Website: lowes
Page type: billing-address
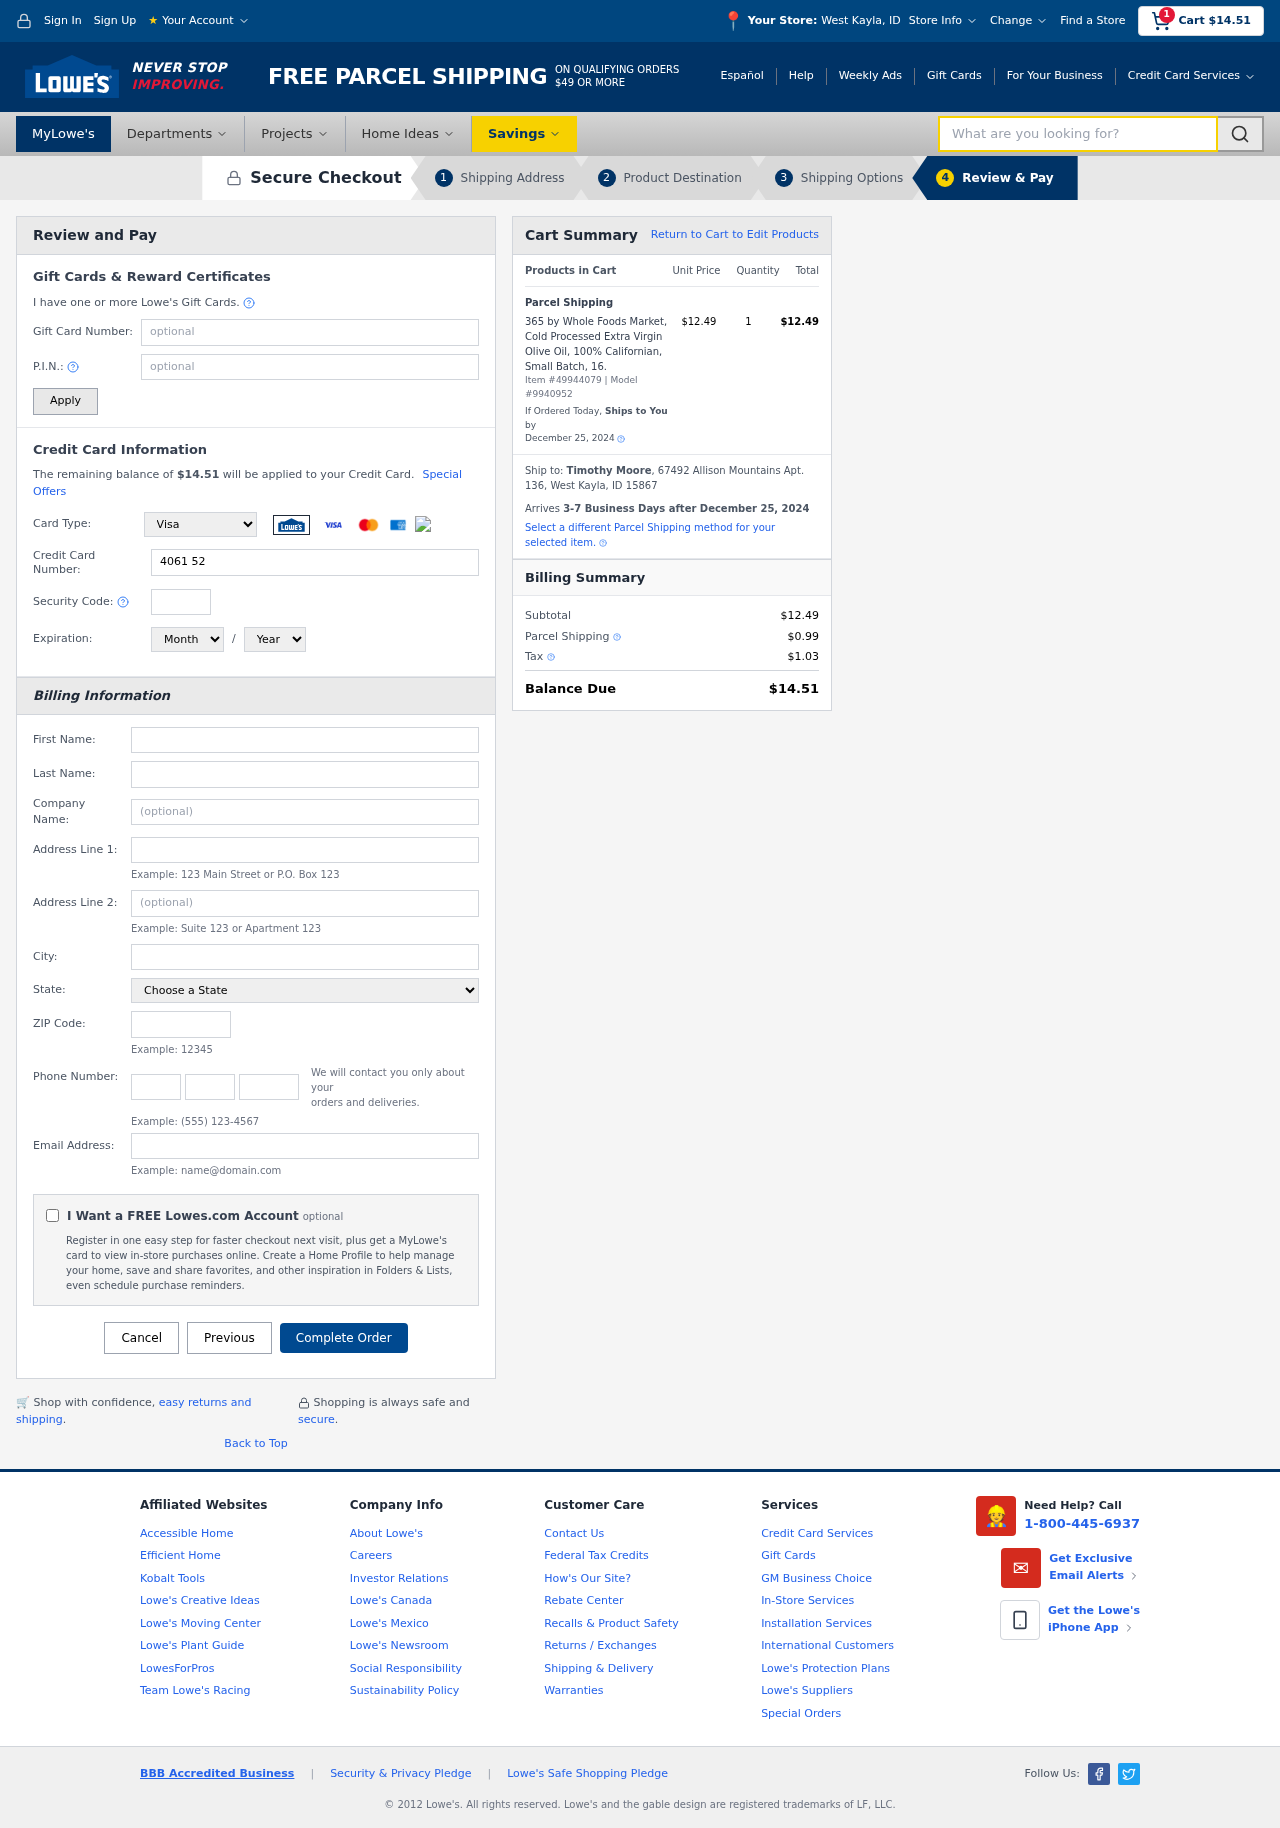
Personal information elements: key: PII_CARD_CVV
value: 795
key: PII_CARD_EXPIRY_MONTH
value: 02
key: PII_CARD_EXPIRY_YEAR
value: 30
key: PII_CARD_NUMBER
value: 4061 5250 1917 7983
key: PII_CARD_TYPE
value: Visa
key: PII_CITY
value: West Kayla
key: PII_CITY_STATE
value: West Kayla, ID
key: PII_EMAIL
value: timothymoore@yahoo.com
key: PII_FIRSTNAME
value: Timothy
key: PII_FULLNAME
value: Timothy Moore
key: PII_LASTNAME
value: Moore
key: PII_PHONE_AREA
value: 754
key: PII_PHONE_PREFIX
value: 205
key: PII_PHONE_SUFFIX
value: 3340
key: PII_POSTCODE
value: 15867
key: PII_STATE
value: Idaho
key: PII_STREET
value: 67492 Allison Mountains Apt. 136
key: PII_CITY_STATE_ZIP
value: West Kayla, ID 15867
Product elements: key: PRODUCT1_NAME
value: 365 by Whole Foods Market, Cold Processed Extra Virgin Olive Oil, 100% Californian, Small Batch, 16.
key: PRODUCT1_PRICE
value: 12.49
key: PRODUCT1_QUANTITY
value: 1
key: PRODUCT_ITEM_NUMBER
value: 49944079
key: PRODUCT_MODEL_NUMBER
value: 9940952
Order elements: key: ORDER_SUBTOTAL
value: $14.51
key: ORDER_TOTAL
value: $14.51
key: ORDER_SHIPPING_DATE
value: December 25, 2024
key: ORDER_SUBTOTAL
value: $12.49
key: ORDER_DELIVERY_DATE
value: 3-7 Business Days after December 25, 2024
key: ORDER_SHIPPING_DATE2
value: December 25, 2024
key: ORDER_SUBTOTAL2
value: $12.49
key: ORDER_SHIPPING_COST
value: $0.99
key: ORDER_TAX
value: $1.03
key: ORDER_TOTAL2
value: $14.51
Search elements: key: HEADER_SEARCH
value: What are you looking for?